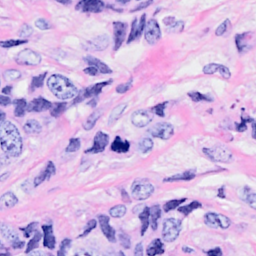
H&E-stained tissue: Breast